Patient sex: M
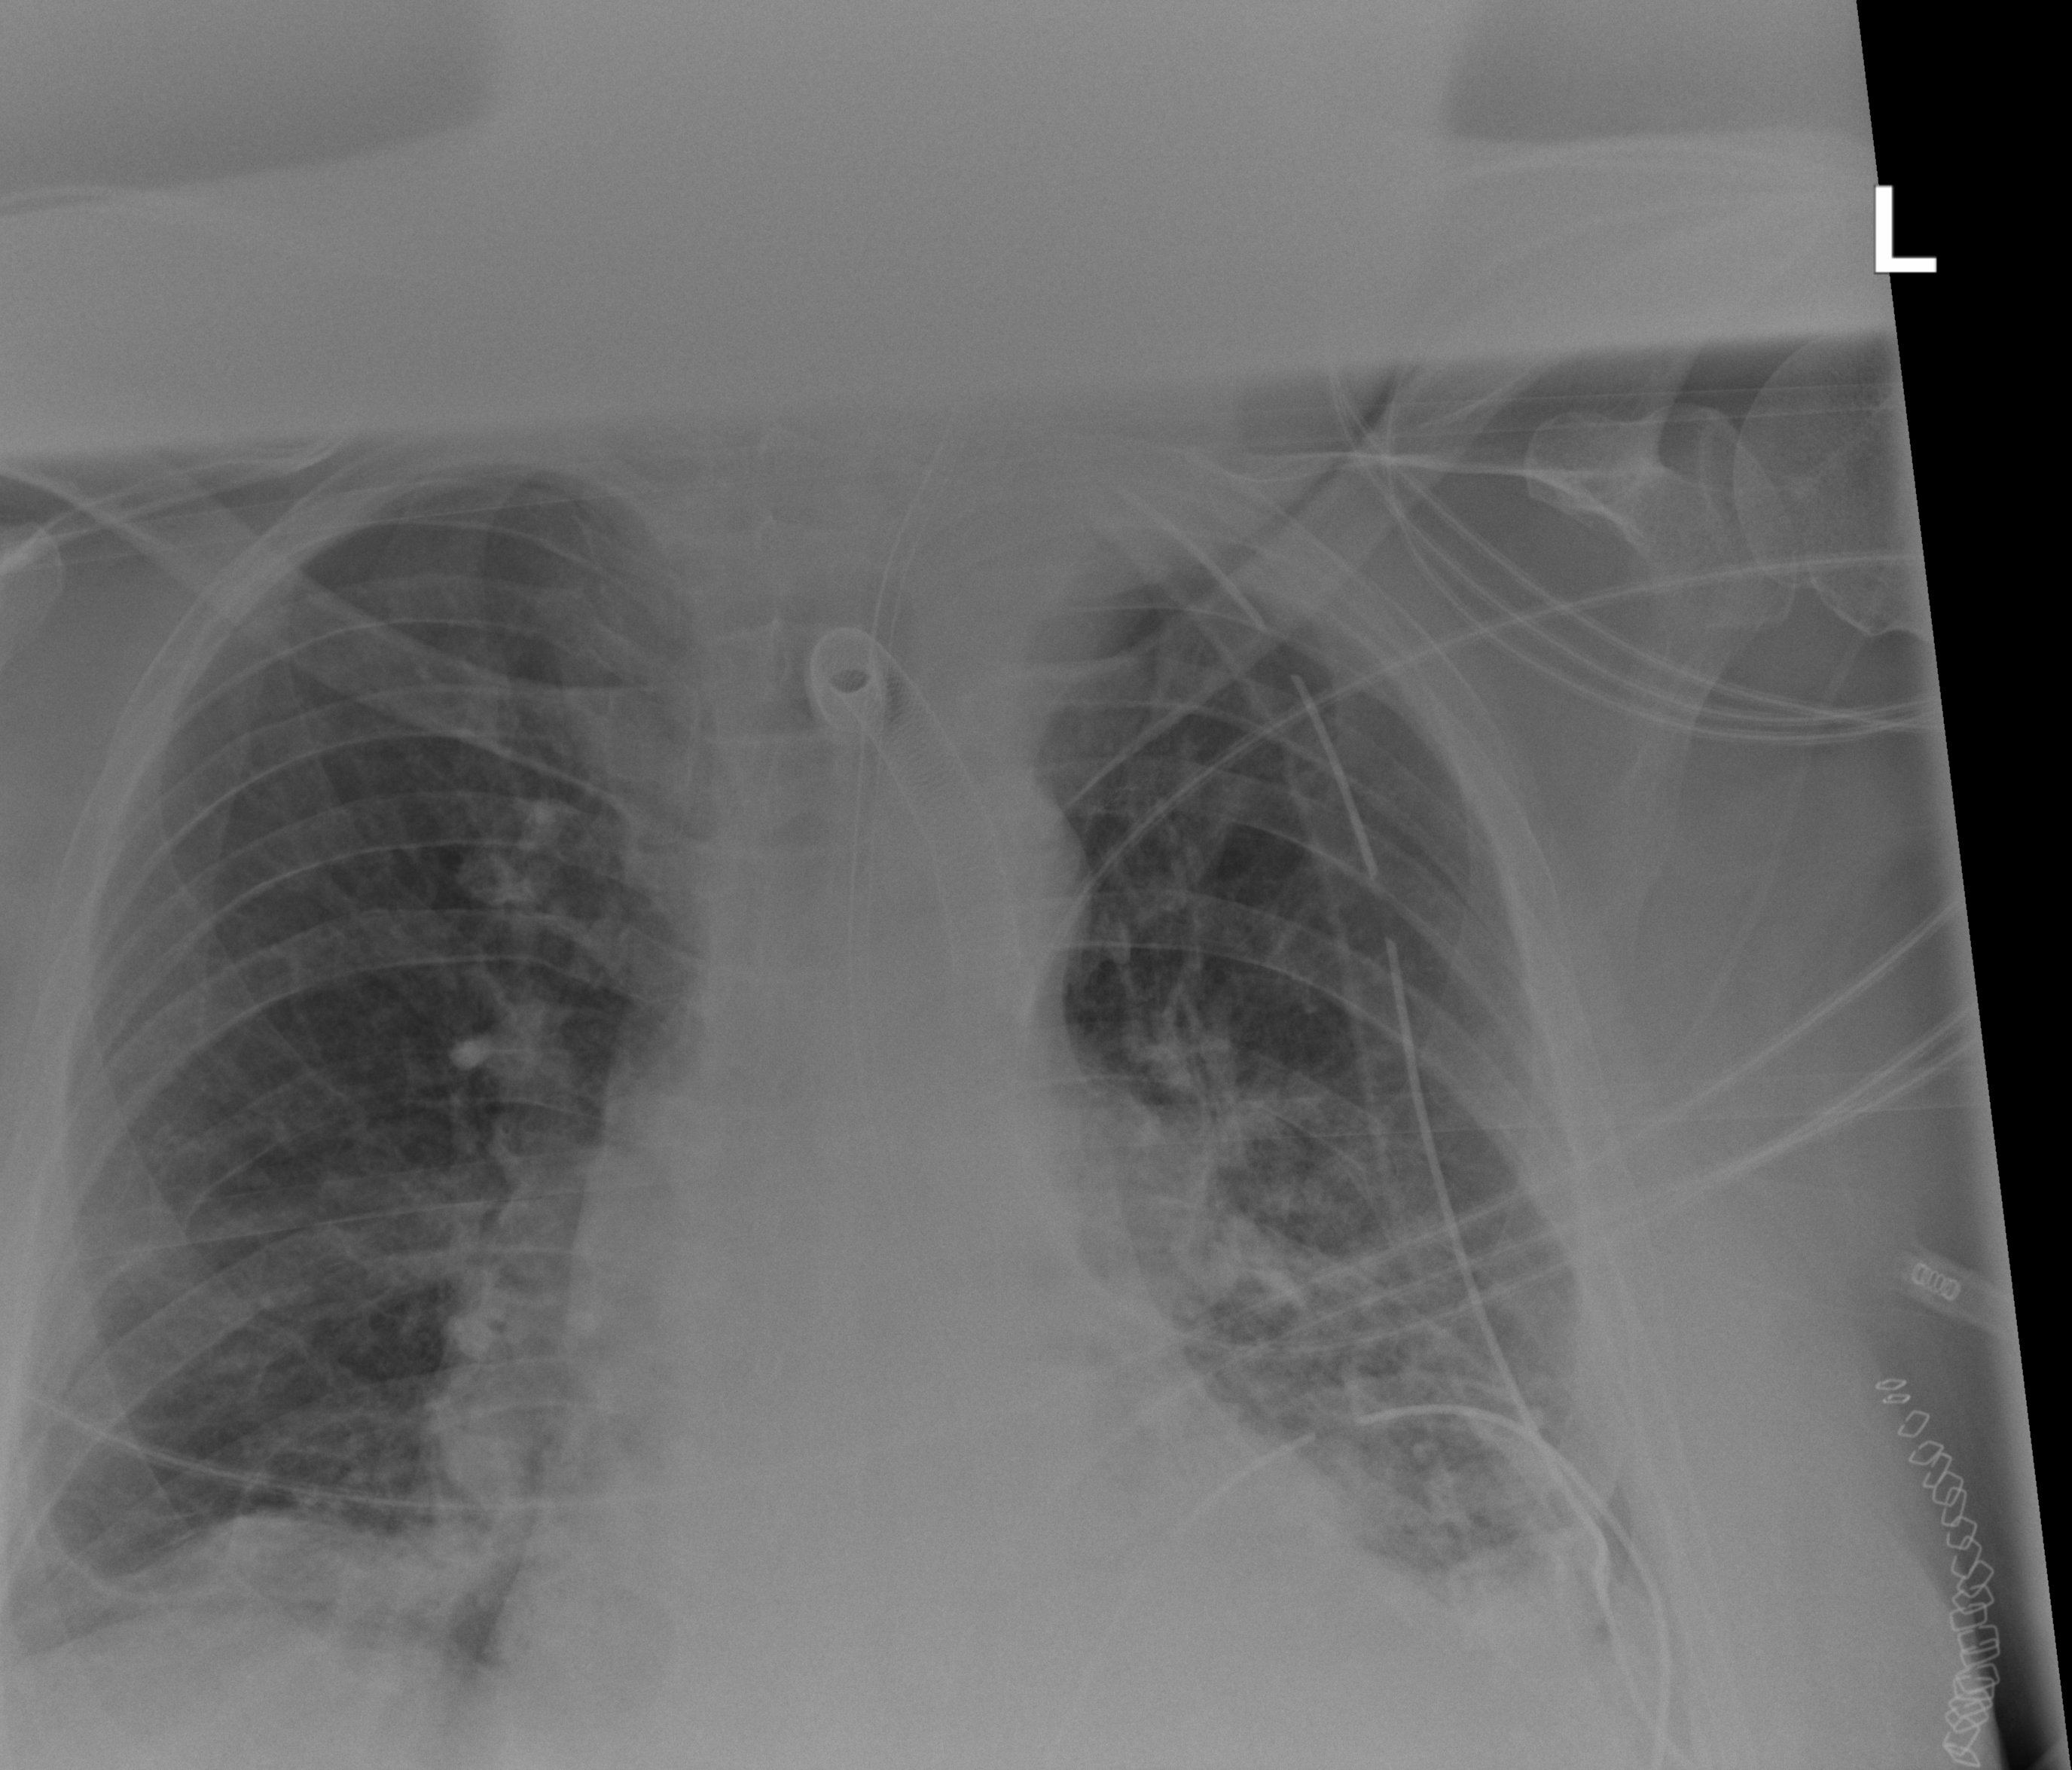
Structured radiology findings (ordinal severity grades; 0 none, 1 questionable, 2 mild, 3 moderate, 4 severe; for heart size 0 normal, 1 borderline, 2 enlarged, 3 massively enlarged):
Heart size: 1
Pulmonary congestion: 2
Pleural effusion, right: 2
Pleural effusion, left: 2
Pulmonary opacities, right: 0
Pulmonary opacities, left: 2
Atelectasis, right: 2
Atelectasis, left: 2